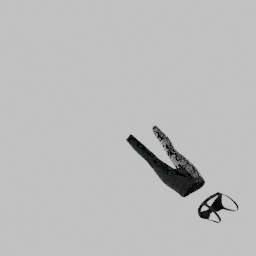
Label: people